Question: I'm trying to create this association but VS tells me that cannot be possible.

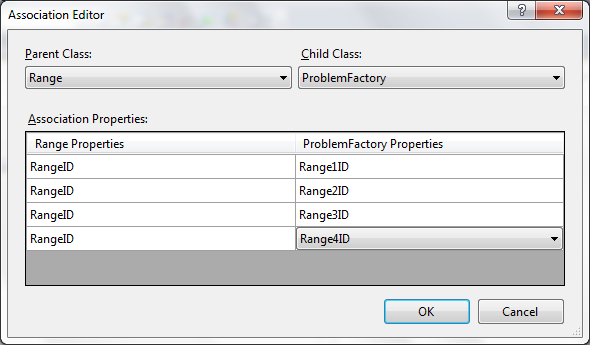
Answer: Well, in your example, this would mean that: 'Range1ID', 'Range2ID', 'Range3ID' and 'Range4ID' all need to be equal (among themselves and to 'RangeID'). If they are always equal, you don't need separate fields.